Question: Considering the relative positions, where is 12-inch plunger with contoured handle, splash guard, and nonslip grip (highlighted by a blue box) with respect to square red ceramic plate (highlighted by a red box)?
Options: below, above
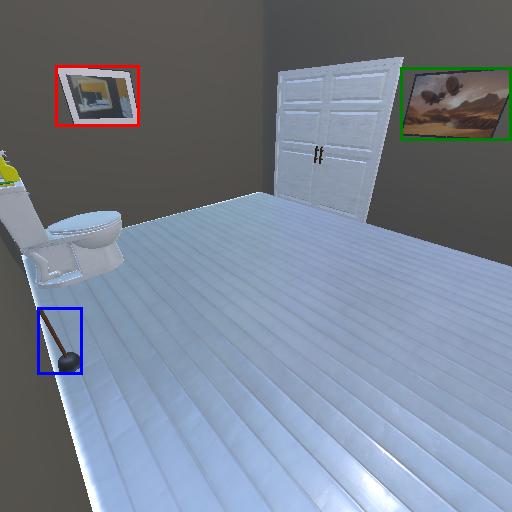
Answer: below